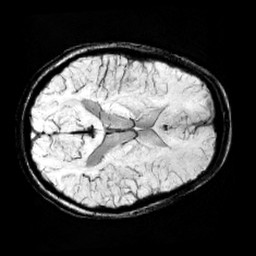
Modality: minIP
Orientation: axial
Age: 13
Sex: male
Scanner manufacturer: siemens
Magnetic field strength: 3 T
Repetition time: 0.027 s
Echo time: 0.02 s